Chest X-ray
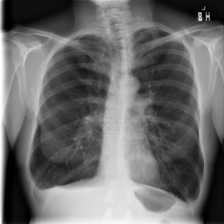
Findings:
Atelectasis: negative
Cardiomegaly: negative
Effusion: negative
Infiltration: negative
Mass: negative
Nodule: negative
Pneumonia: negative
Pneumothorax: negative
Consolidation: negative
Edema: negative
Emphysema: negative
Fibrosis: negative
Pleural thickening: negative
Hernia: negative